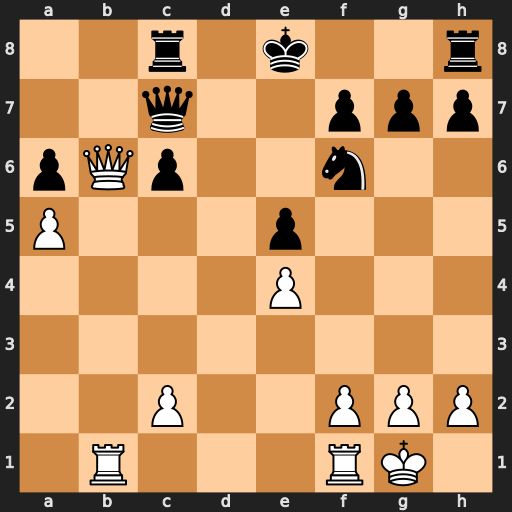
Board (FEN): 2r1k2r/2q2ppp/pQp2n2/P3p3/4P3/8/2P2PPP/1R3RK1
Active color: w
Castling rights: k
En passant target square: -
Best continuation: Qxc7 Rxc7 Rb8+